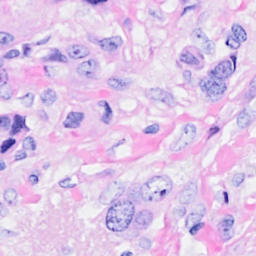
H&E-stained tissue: Breast